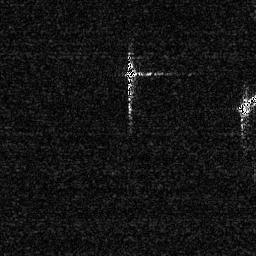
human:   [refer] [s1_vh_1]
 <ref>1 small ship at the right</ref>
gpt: <box>[[91, 35, 99, 45, 0]]</box>